Question: I have an integer(i) occupying 4 bytes and i am assuming that it is stored in the memory like this, with starting address as 1000,

If i write 'int*p=&i;'
p now stores the starting address which is 1000 here.
if i increment p it points to the address 1004.
Is there any way to traverse the address 1000, 1001, 1002 and 1003 so that i can separate and print the digits 1 ,5,2,6 using pointers?
Please help..... :( (newbie)
Can anyone please help me correct it? :(
According to the answer given by Mohit Jain below and suggestions by others,
'''
unsigned char *cp = reinterpret_cast<unsigned char *>(&i);
for(size_t idx = 0; idx < sizeof i; ++idx) {
cout << static_cast<int>(cp[idx]);
}
'''
I am getting the answer as
246 5 0 0 .
I realized that the way I was assuming the memory structure was wrong,
to get the actual digits ??
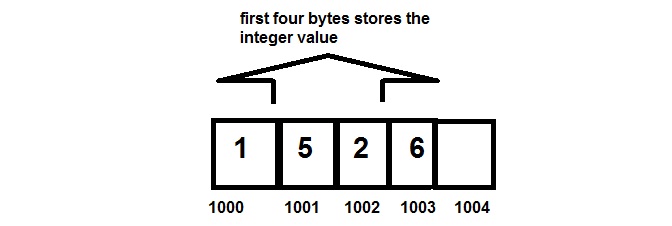
Answer: Using pointer (endian-ness dependent output)
'''
unsigned char *cp = reinterpret_cast<unsigned char *>(&i);
for(size_t idx = 0; idx < sizeof i; ++idx) {
cout << static_cast<int>(cp[idx]);
}
'''
Without using pointer (endian-ness independent output), because digits are not stored the way you assume.
'''
int copy = i;
unsigned int mask = (1U << CHAR_BIT) - 1U;
for(size_t idx = 0; idx < sizeof i; ++idx) {
cout << (copy & mask);
copy >>= CHAR_BIT;
}
'''
If you want the digits of integer using pointer you should first convert the integer to a string:
'''
std::string digits = std::to_string(i); // You can alternatively use stringstream
char *p = digits.c_str();
for(size_t idx = 0; idx < digits.length(); ++idx) cout << (*p++);
'''